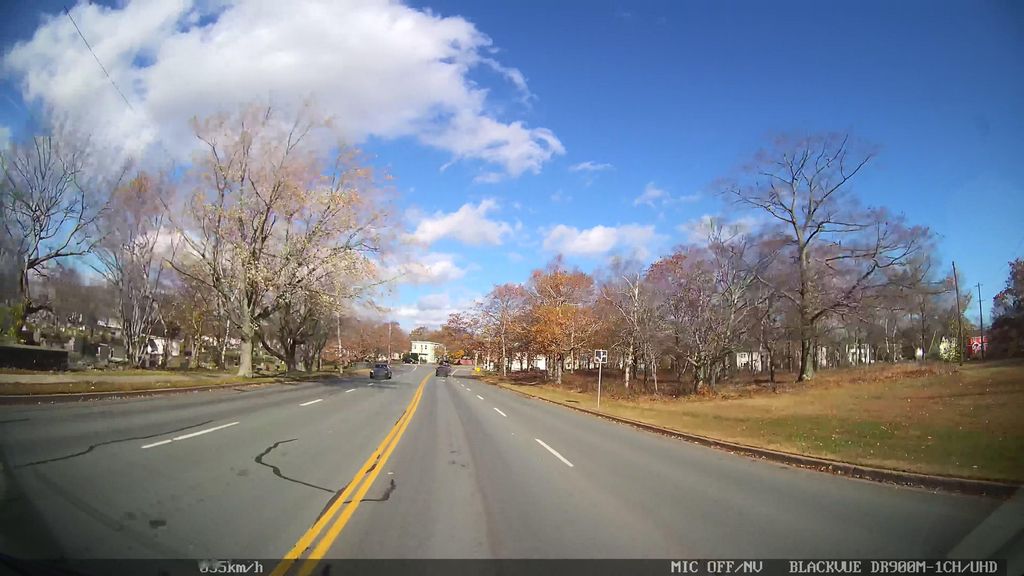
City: halifax